Question: For example if I have this dataframe and plot a density plot:
'''
df = pd.DataFrame(np.random.randn(6,6))
df.plot(kind='density', subplots=True, layout=(3,2), sharex=False, sharey=False,
fontsize=1)
pyplot.show()
'''
It yields

The thing is that if I try to do the same with boxplot I get and error:
'''
df.plot(kind='box', subplots=True, layout=(3,2), sharex=False, sharey=False,
fontsize=1)
pyplot.show()
'''
I get the following error:
> IndexError: index 0 is out of bounds for axis 0 with size 0
Thanks
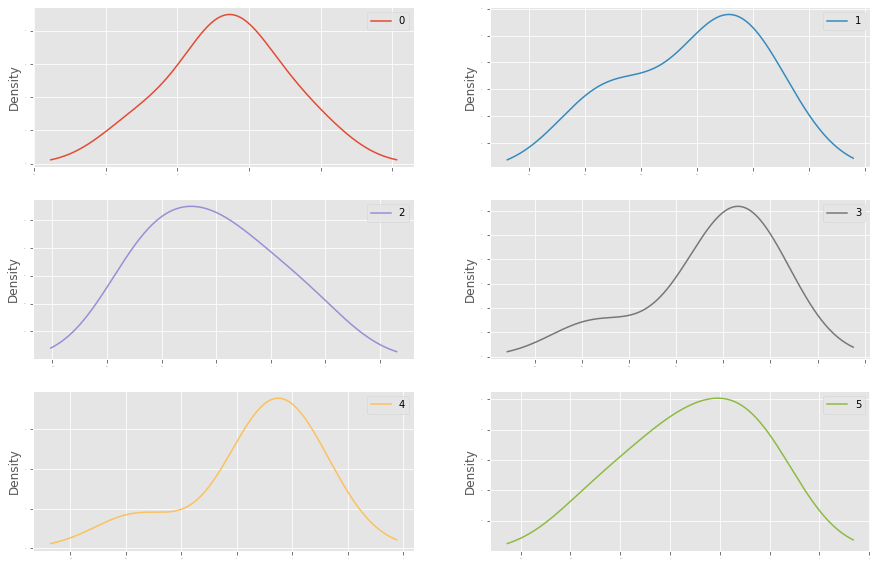
Answer: Seems like there's a bug for integer columns. This works:
'''
df = pd.DataFrame(np.random.randn(6,6))
df.columns=list('abcdef')
df.plot.box(subplots=True, layout=(3,2));
'''
Output:
<URL>
Or change the column type to 'str':
'''
(df.rename(columns=lambda x: str(x))
.plot.box(subplots=True, layout=(3,2))
)
'''
Output:
<URL>